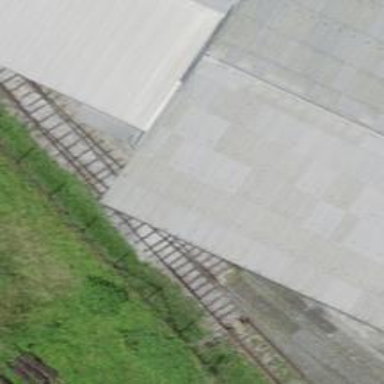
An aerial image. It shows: Single track railway in yard.